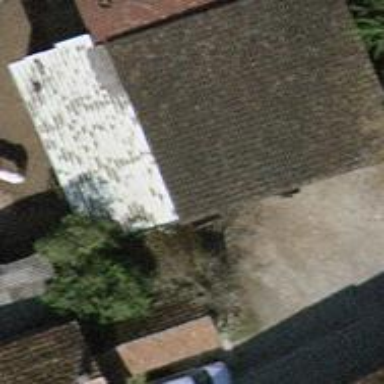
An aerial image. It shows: Farm building.